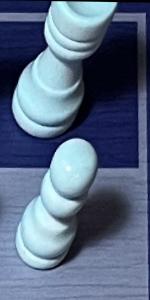
Label: Pawn_White